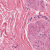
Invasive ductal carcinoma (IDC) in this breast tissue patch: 0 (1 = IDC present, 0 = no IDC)